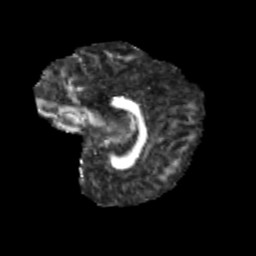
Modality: FA
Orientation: sagittal
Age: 10
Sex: male
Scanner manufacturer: siemens
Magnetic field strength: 3 T
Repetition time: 3.8 s
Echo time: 0.07 s